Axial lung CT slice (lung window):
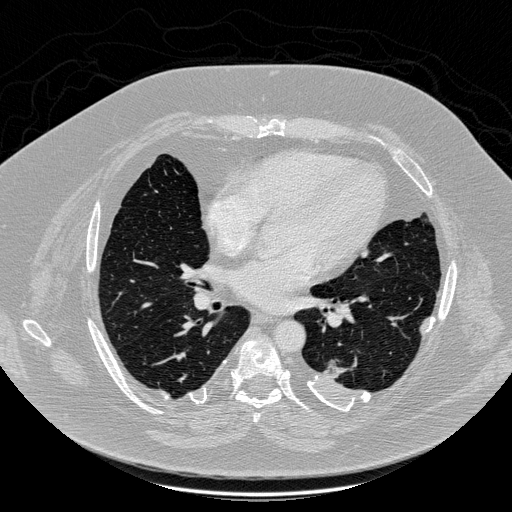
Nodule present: no